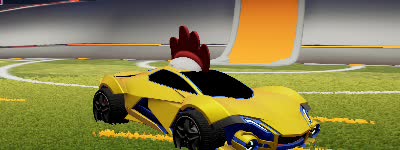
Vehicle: werewolf